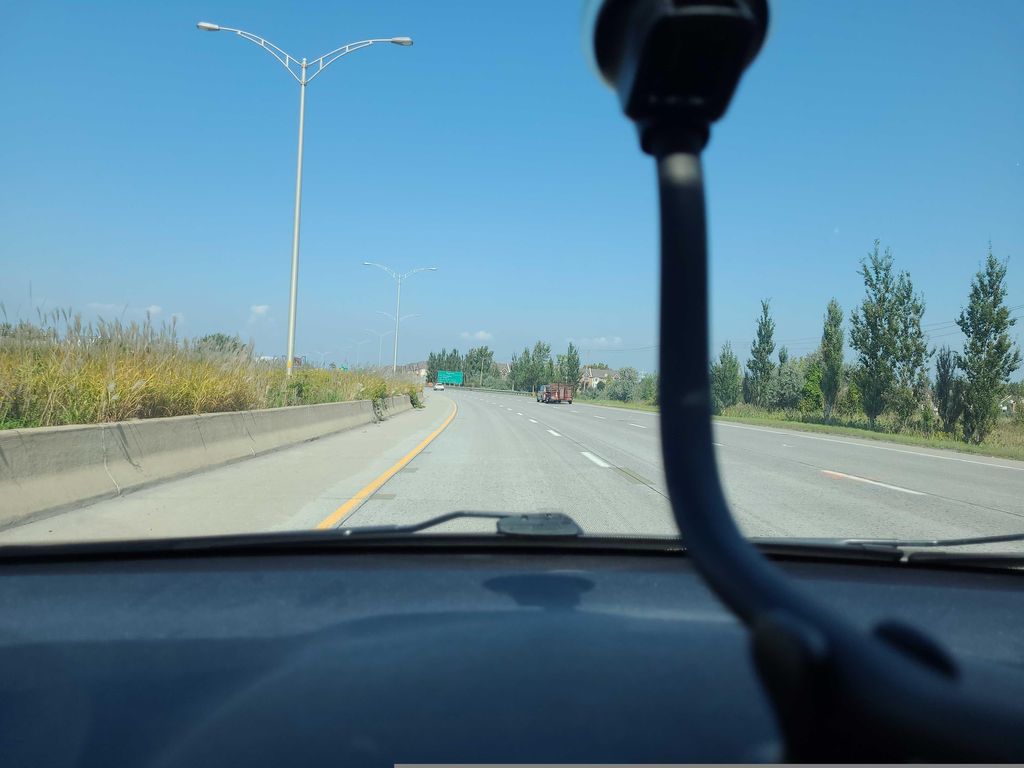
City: montreal